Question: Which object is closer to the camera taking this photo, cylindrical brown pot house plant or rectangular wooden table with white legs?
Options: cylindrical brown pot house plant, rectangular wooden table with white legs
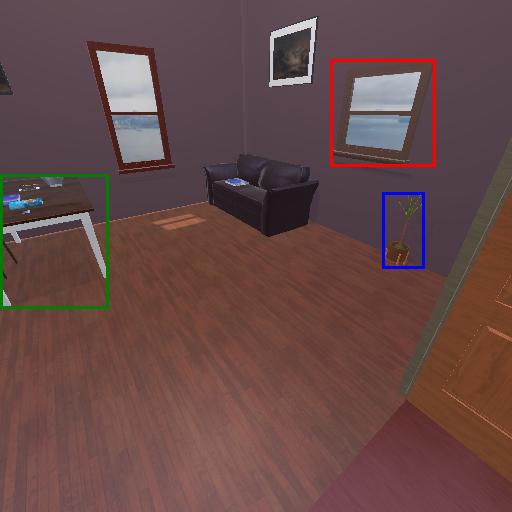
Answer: cylindrical brown pot house plant